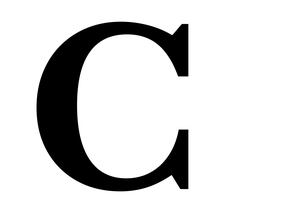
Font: LibreCaslonText_Bold